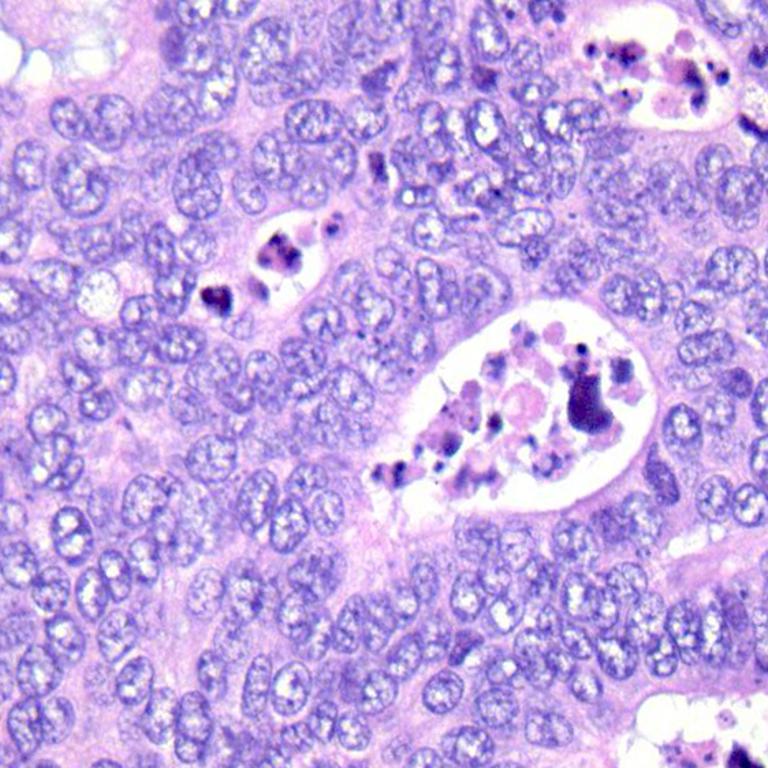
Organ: colon
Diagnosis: adenocarcinomas